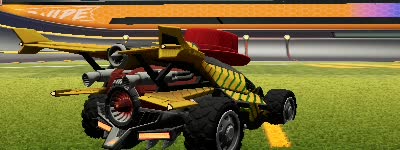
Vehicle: aftershock